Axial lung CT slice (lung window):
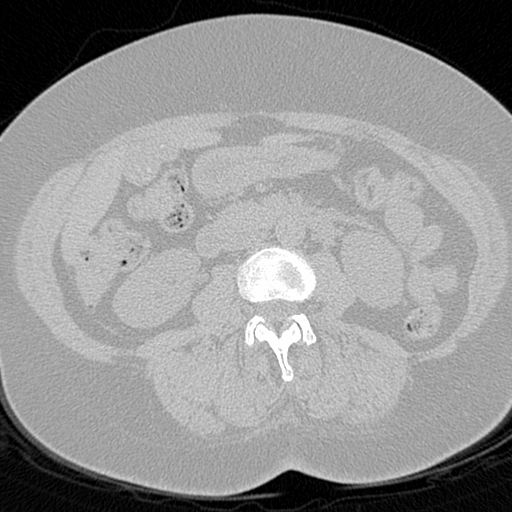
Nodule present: no